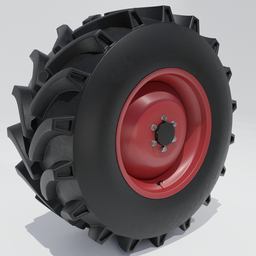
Label: mechanical